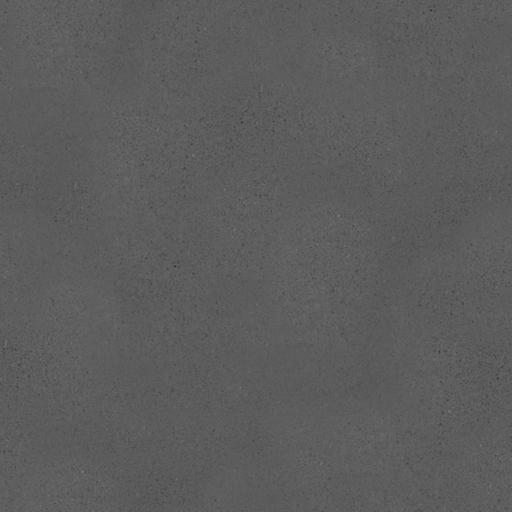
Tags: asphalt dark flat grey road street